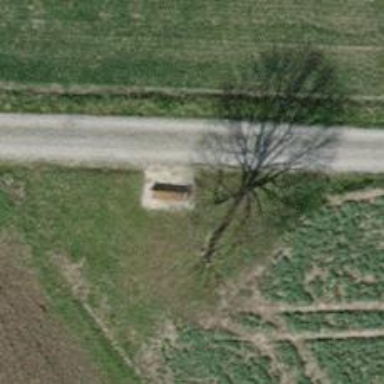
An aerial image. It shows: Brown bench in the vicinity.